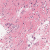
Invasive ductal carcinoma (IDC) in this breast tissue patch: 1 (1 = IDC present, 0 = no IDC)